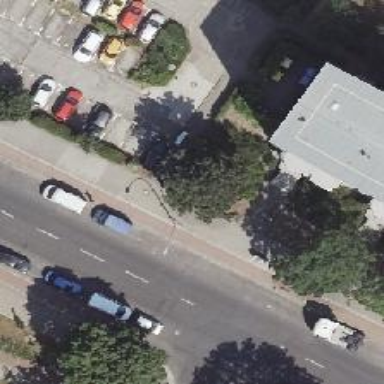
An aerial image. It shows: Footway along the road.